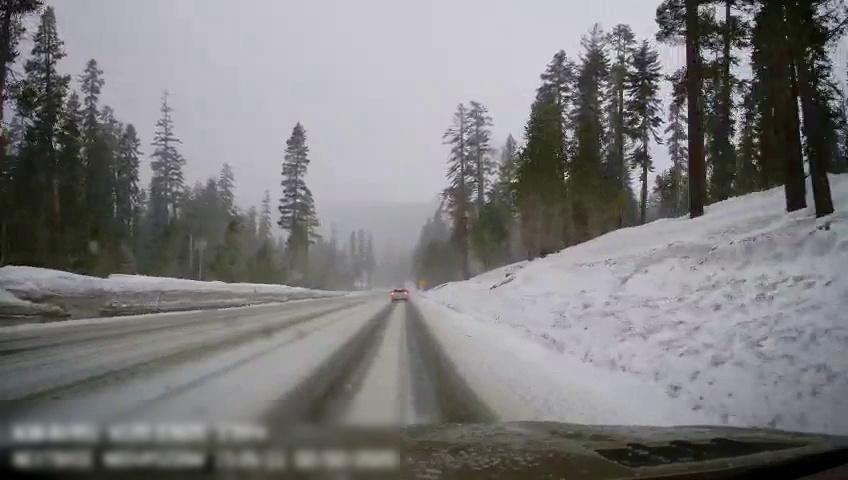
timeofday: Day
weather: Snowy
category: Drivable Space
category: Vehicles | SUV